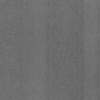
Label: dusty